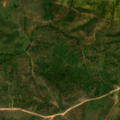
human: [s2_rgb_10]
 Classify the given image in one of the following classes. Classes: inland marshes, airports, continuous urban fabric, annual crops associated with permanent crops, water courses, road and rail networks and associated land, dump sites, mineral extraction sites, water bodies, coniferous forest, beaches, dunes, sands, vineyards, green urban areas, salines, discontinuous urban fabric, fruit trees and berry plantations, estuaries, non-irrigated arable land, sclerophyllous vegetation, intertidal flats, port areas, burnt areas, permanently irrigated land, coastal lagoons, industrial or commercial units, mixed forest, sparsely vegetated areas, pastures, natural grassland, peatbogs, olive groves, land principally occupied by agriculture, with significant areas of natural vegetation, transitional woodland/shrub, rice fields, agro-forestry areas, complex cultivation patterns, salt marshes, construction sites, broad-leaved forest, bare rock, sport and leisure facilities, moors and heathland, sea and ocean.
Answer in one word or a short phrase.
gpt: continuous urban fabric